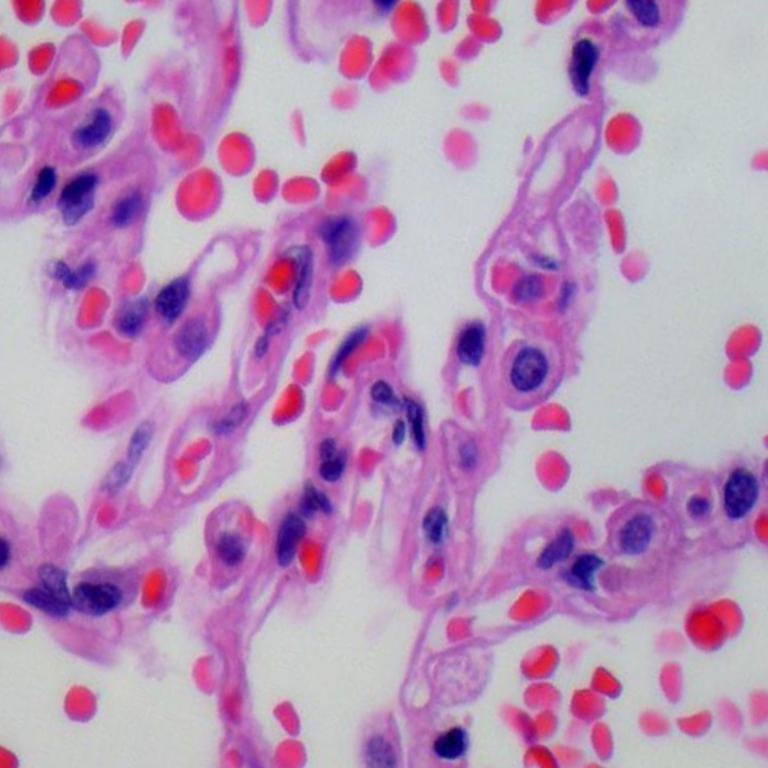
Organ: lung
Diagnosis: benign